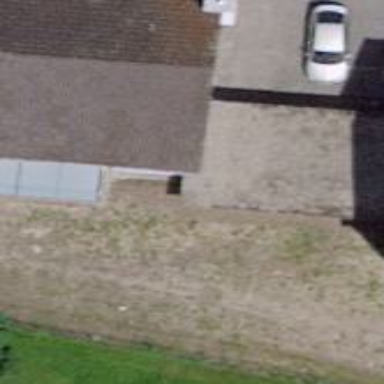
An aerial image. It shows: Garages with flat roofs.